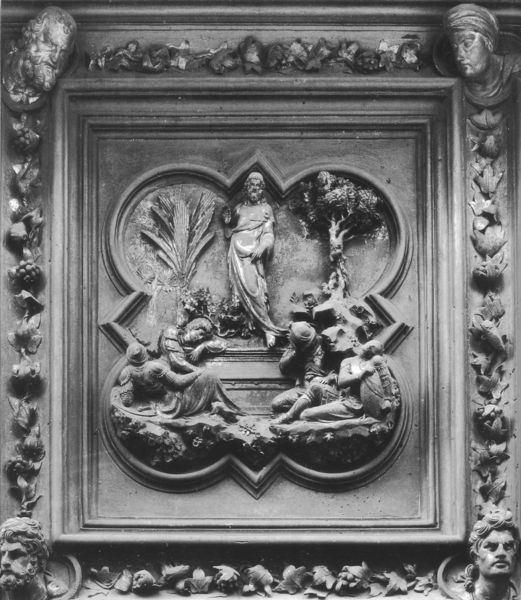
Titel: Nordtür
Künstler: Lorenzo Ghiberti
Standort: Florenz, Baptisterium (EU - I - Toskana)
Schlagwörter: baum, kopf, bäume, menschen, köpfe, ornament, bibel, geschichte, garten, relief, schlafen, türe, figuren, verzierung, palme, palmwedel, paradies, dom, schwarzweiß, kunst, jesus, jesus christus, florenz, gottheit, jünger, erlöser, toskana, apostel, golgatha, messias, gottessohn, sohn gottes, gezemane, christkind, schlafende jünger, christkönig, heilland, erretter, jesus von nazaret, gezemanie